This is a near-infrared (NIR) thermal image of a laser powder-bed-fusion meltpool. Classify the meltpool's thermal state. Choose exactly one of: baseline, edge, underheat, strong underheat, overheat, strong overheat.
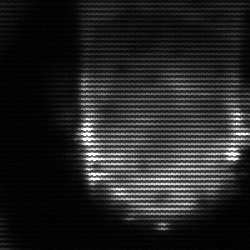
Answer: baseline